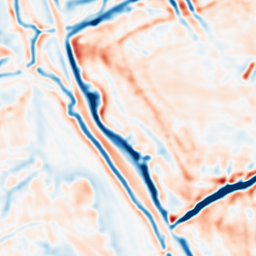
Category: multiscale
Decomposition family: dog
Decomposition parameters: sigma_low: 2
sigma_high: 5
Upsampling method: sinc_hamming
Upsampling parameters: scale: 2
kernel_size: 8
Upsampling scale: 2